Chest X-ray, AP view. Patient: 58 years old, sex M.
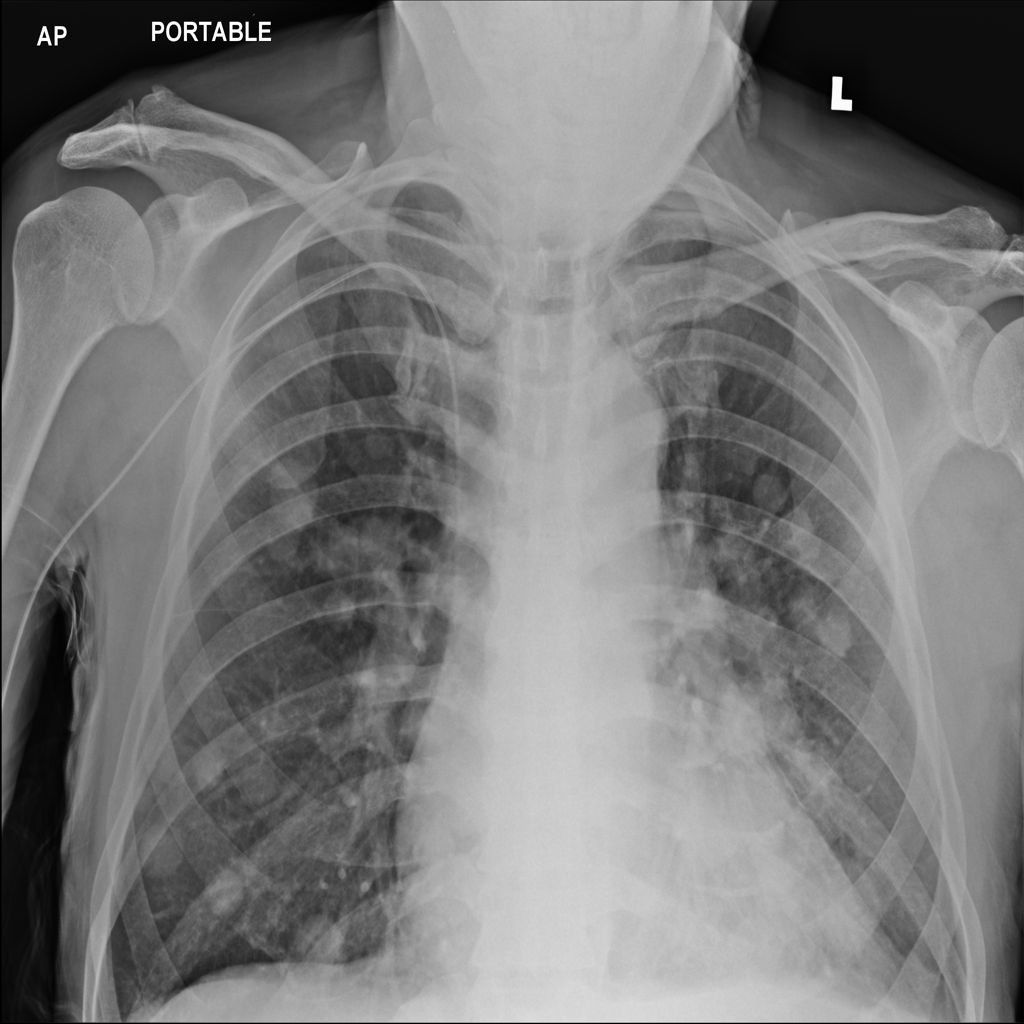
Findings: Mass